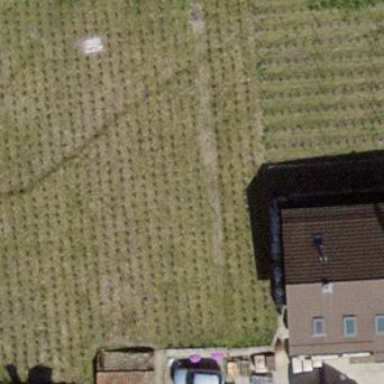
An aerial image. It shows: Vineyard growing grapes.